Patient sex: F
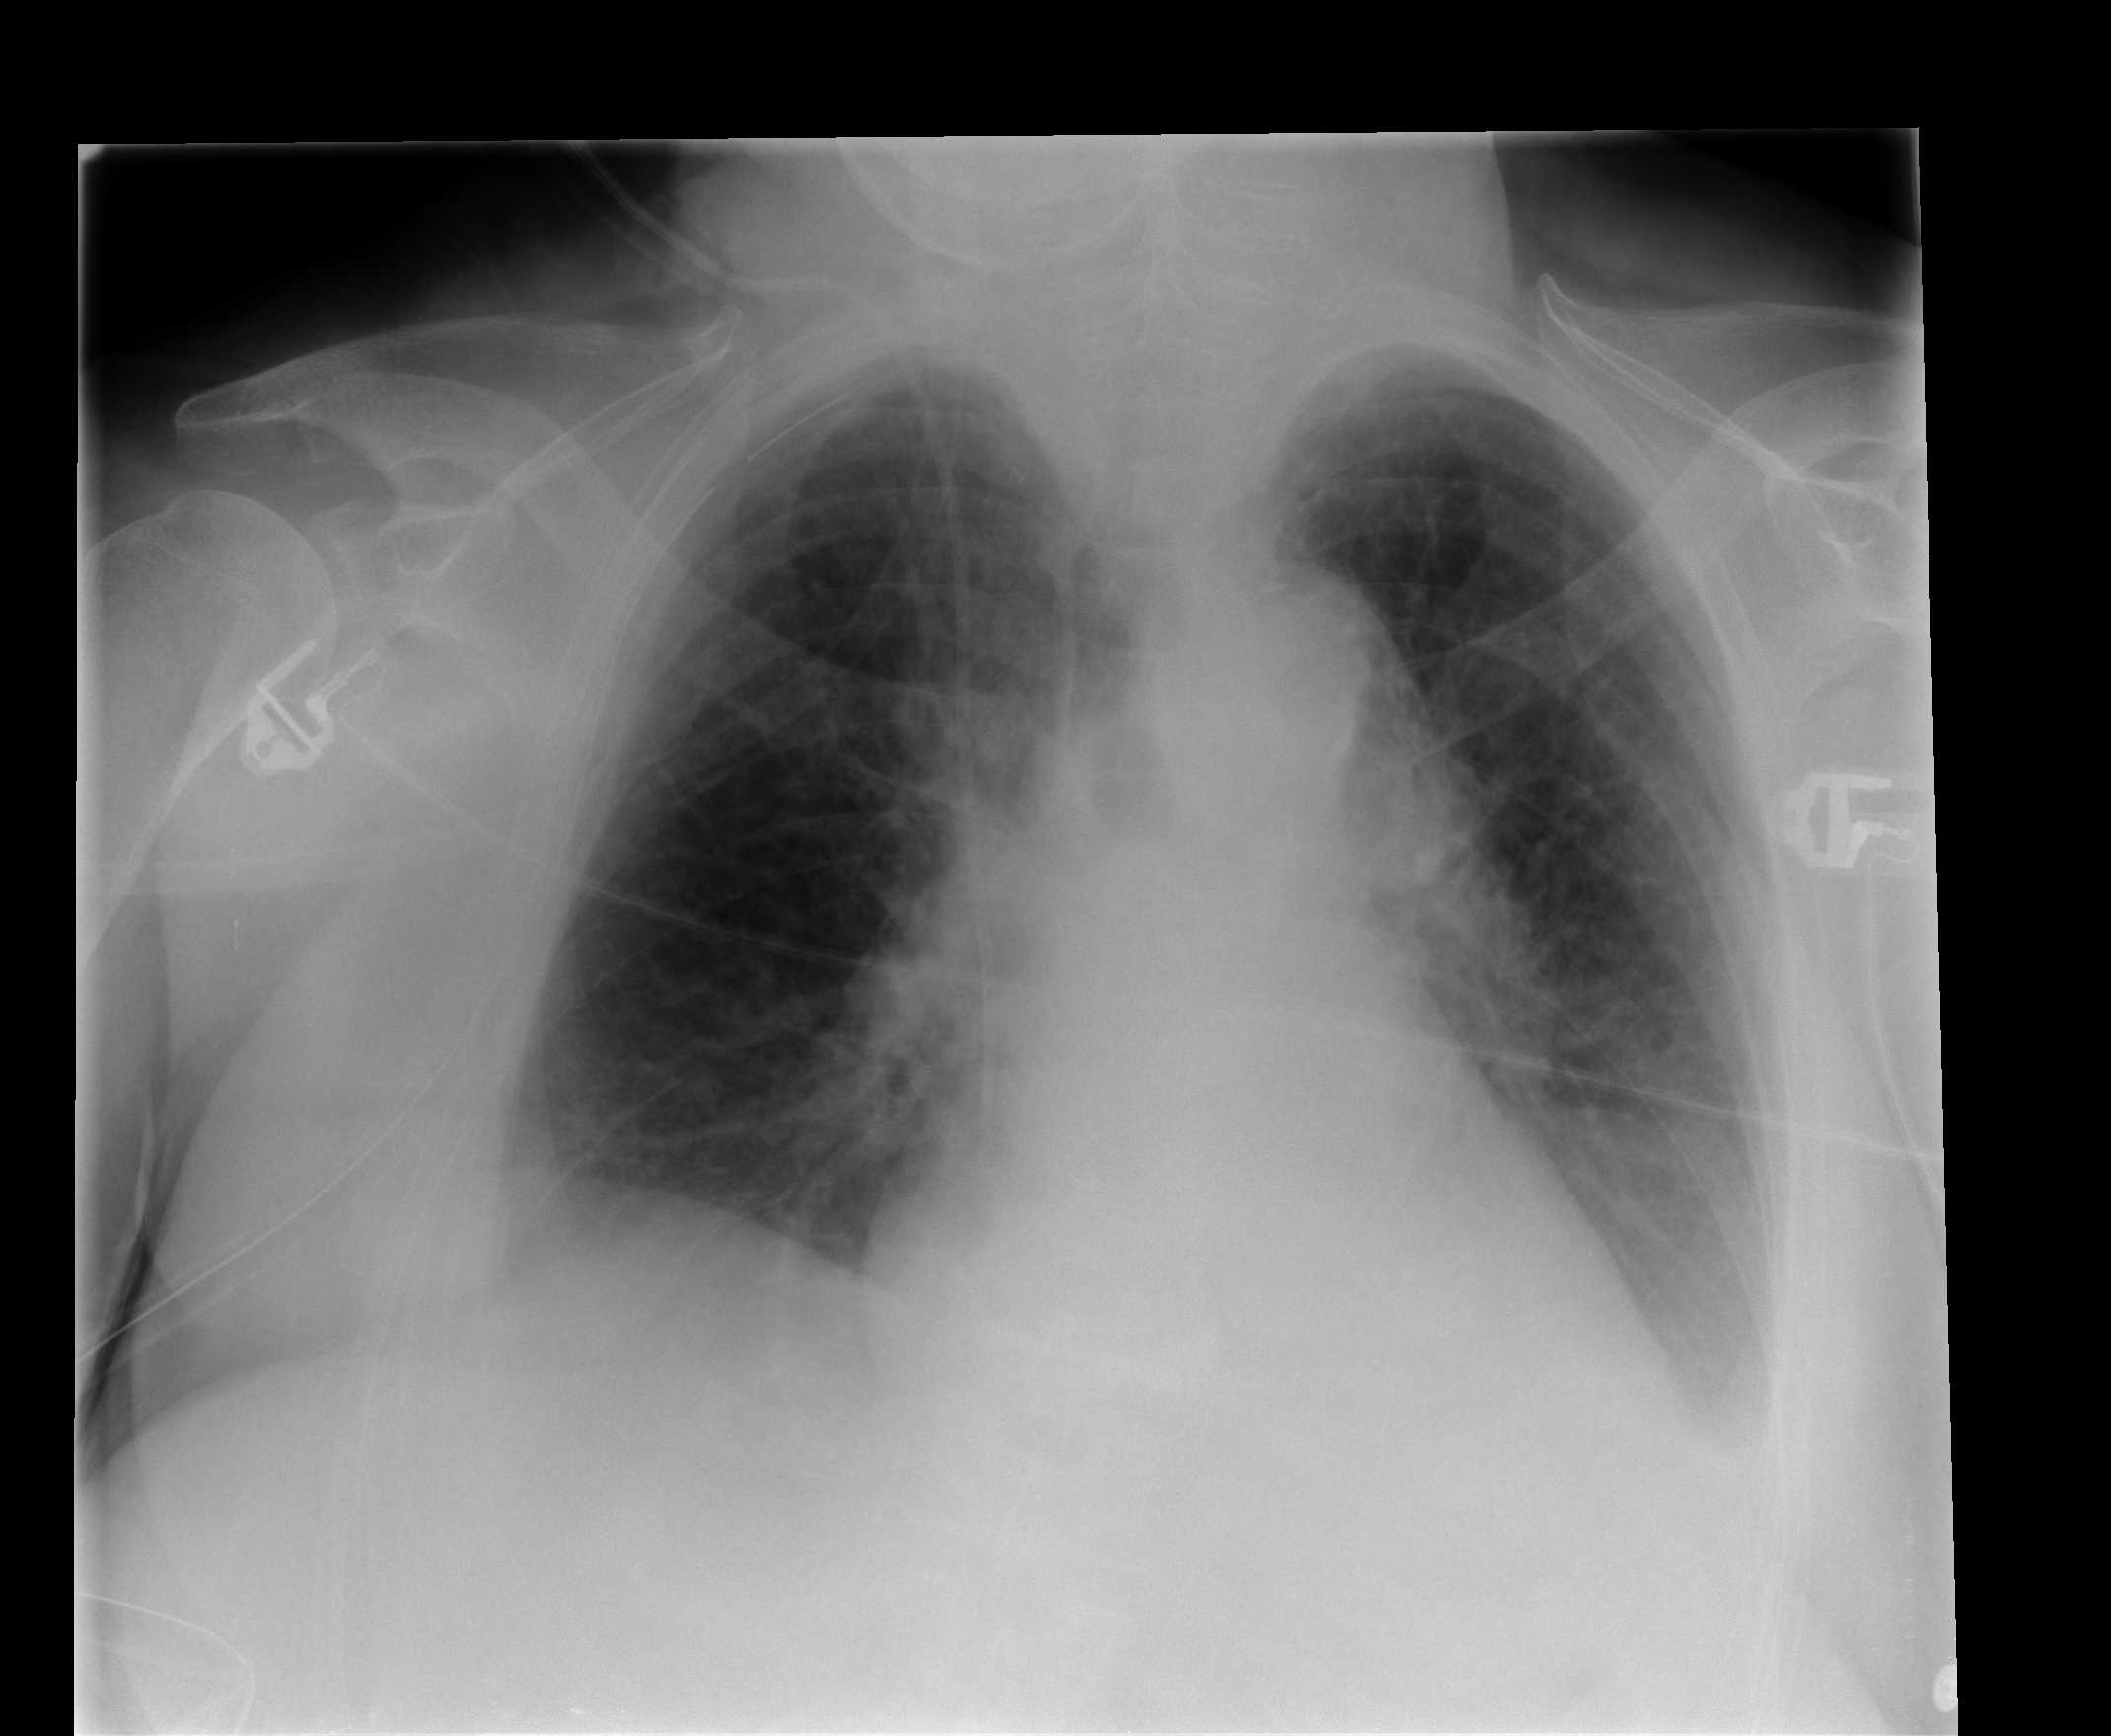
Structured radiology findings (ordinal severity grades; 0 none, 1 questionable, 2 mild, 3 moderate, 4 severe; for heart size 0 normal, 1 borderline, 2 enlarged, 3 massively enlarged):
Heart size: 0
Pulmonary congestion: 0
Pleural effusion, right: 0
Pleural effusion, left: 2
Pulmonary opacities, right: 0
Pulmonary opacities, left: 0
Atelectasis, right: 2
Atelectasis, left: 2